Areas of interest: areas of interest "Cangzhou Mingren Botanical Garden"
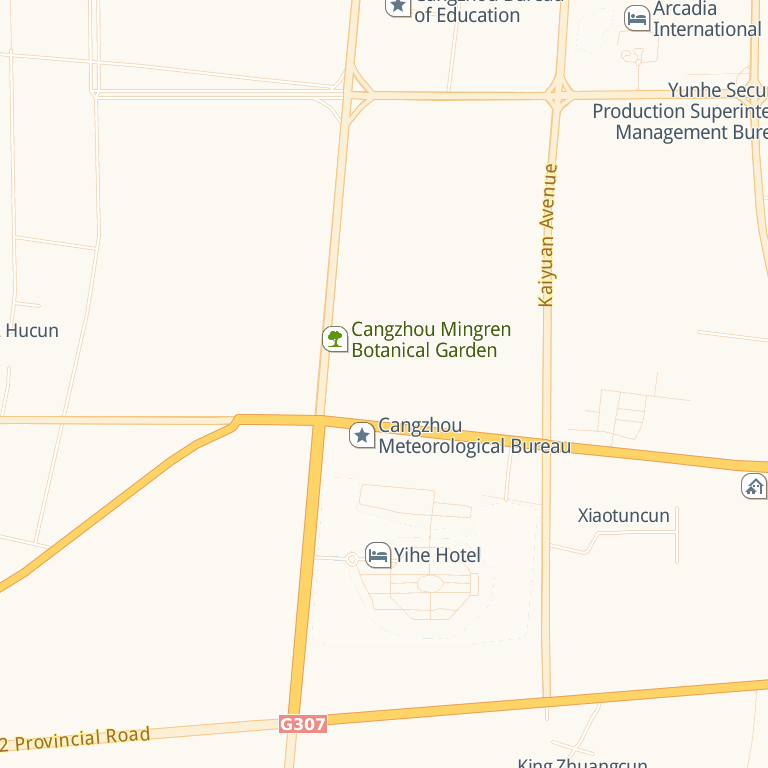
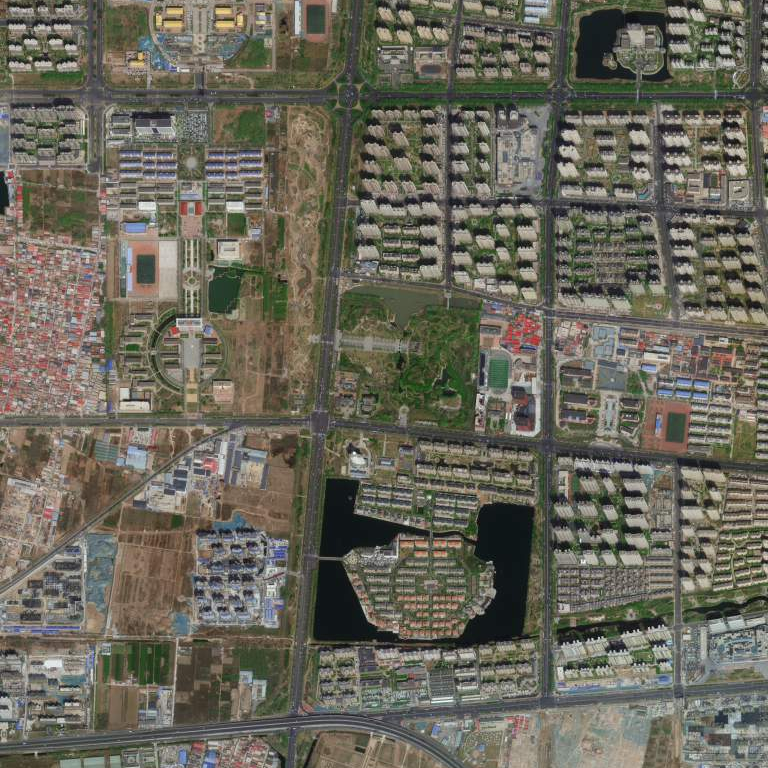